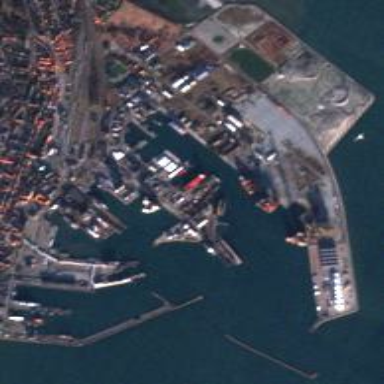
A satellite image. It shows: Industrial port with harbor.